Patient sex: M
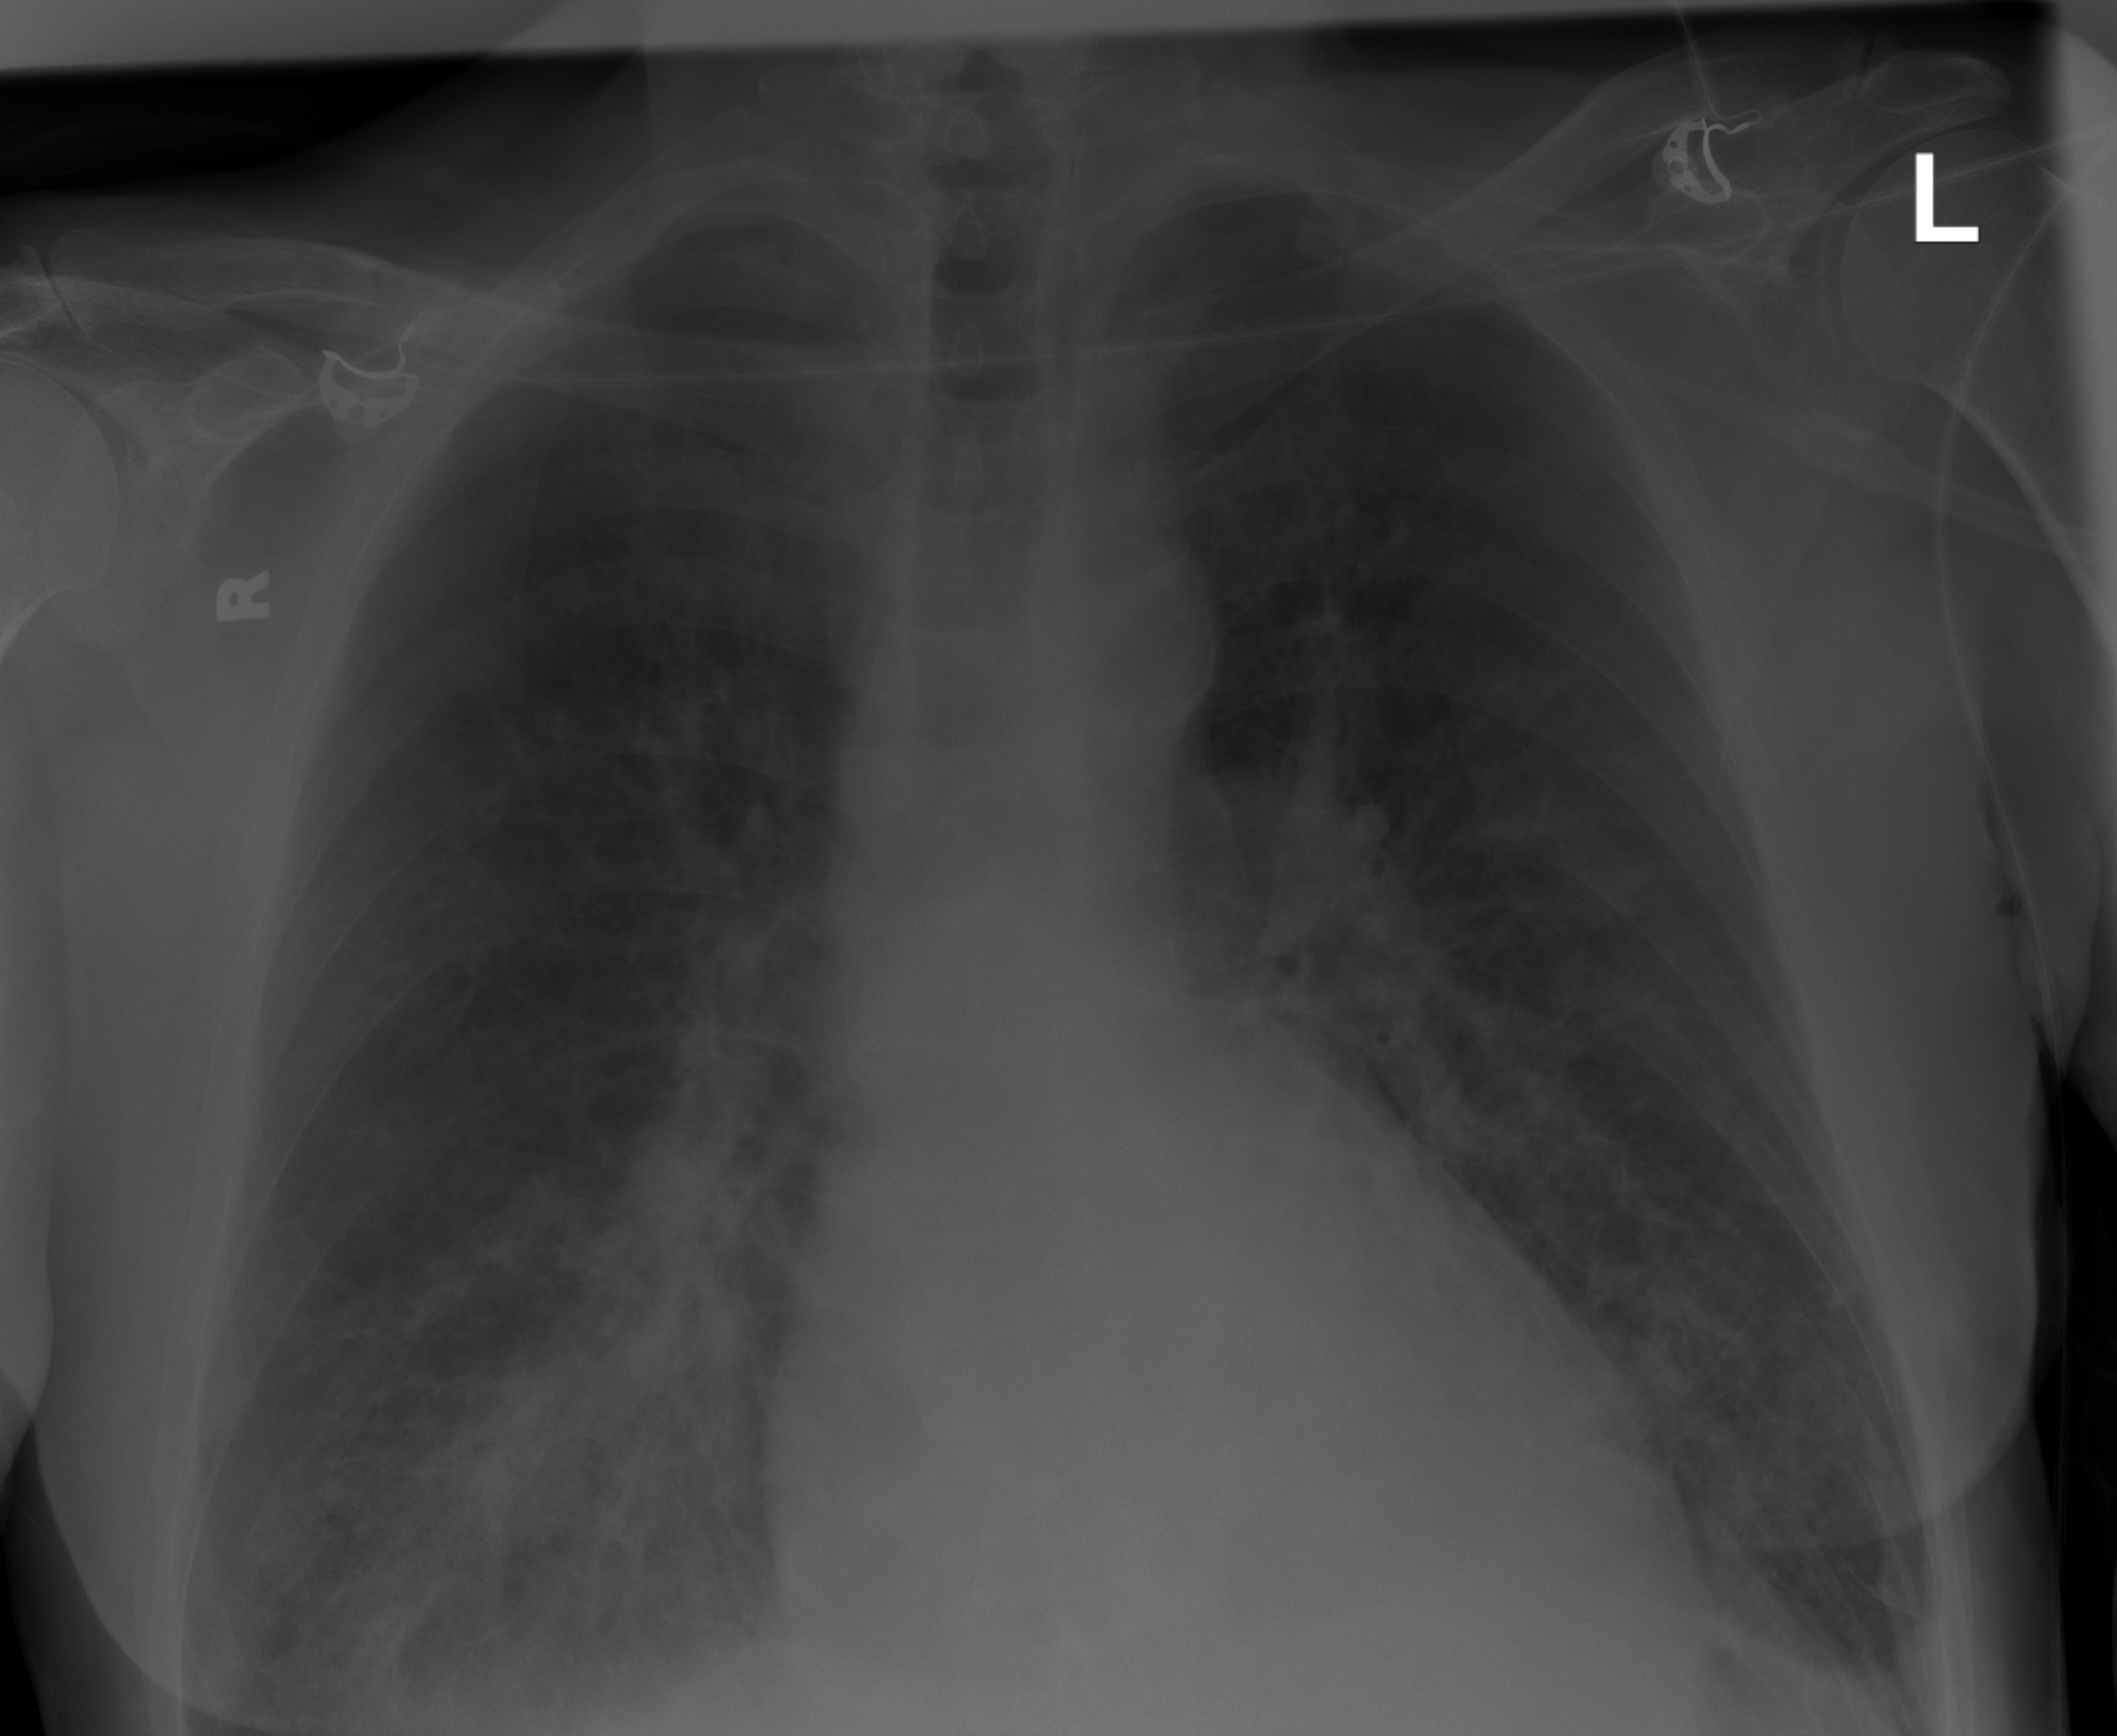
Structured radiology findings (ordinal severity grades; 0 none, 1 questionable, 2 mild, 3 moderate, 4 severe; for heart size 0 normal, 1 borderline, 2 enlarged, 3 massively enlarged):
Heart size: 1
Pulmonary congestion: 0
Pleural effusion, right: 2
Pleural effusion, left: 2
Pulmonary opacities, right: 3
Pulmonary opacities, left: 2
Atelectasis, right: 2
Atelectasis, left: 2